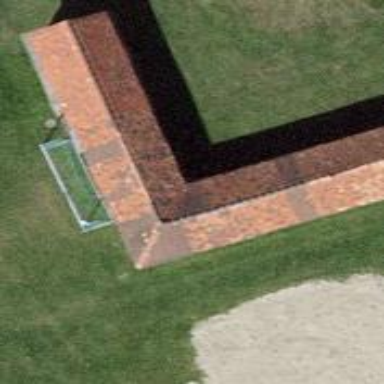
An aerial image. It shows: View of roof with edges.